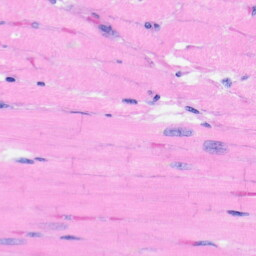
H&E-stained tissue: Heart